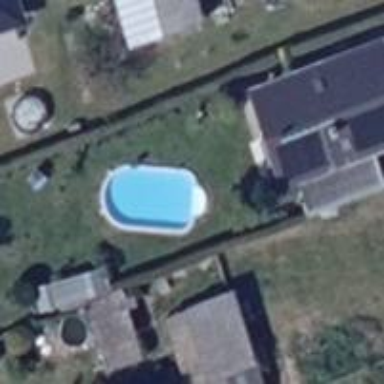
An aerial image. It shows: Swimming pool located in leisure land.